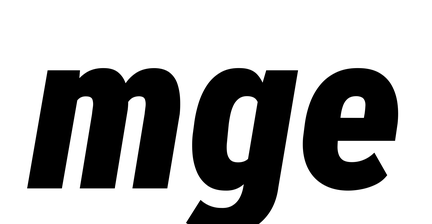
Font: Roboto-Italic_Condensed_Black_Italic